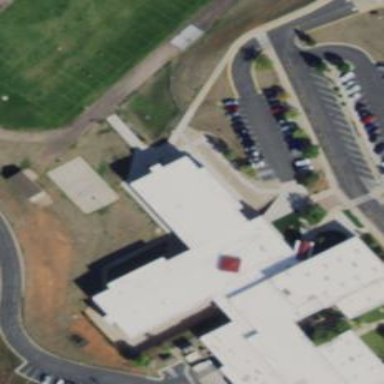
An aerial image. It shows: School building.